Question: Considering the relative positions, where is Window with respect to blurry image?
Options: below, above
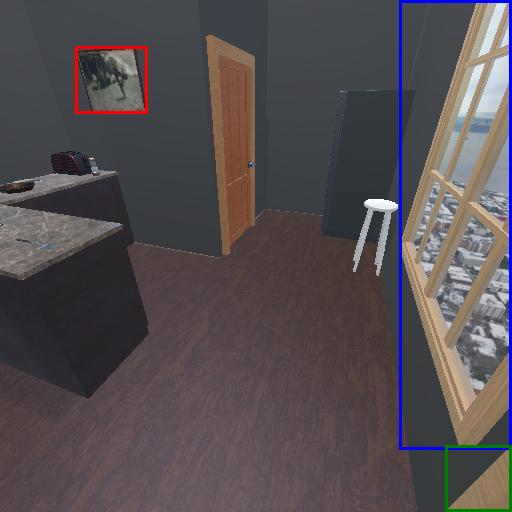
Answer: below